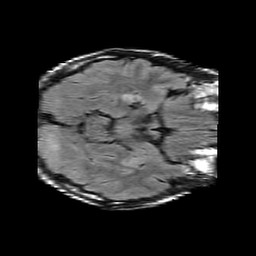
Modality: FLAIR
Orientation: axial
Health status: ill
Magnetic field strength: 3 T